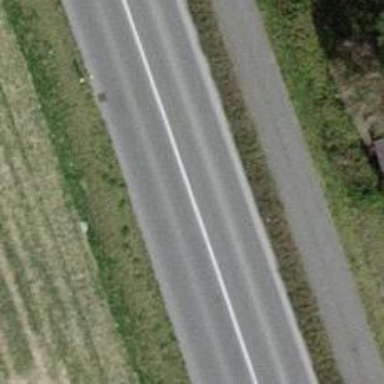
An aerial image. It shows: Secondary road with asphalt surface.